Aerial crown-view tile of a tropical tree (Barro Colorado Island, Panama), acquired 20250715:
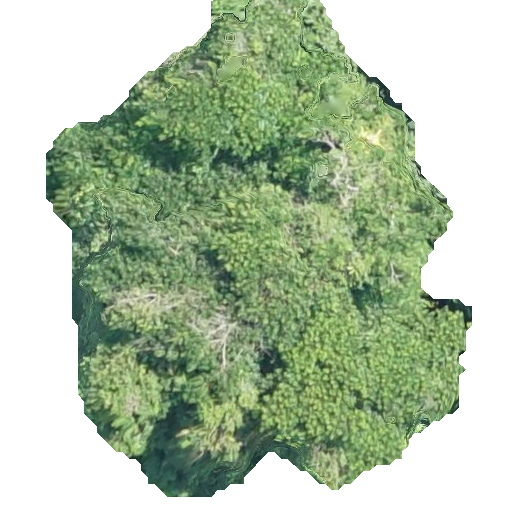
Species: Hura crepitans
GBIF accepted scientific name: Hura crepitans
Crown area: 226.978 m²